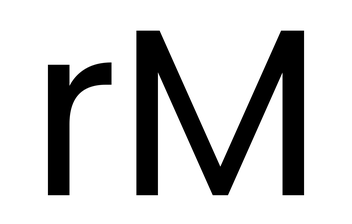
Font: Poppins-Regular